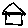
Label: house